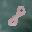
Label: 8